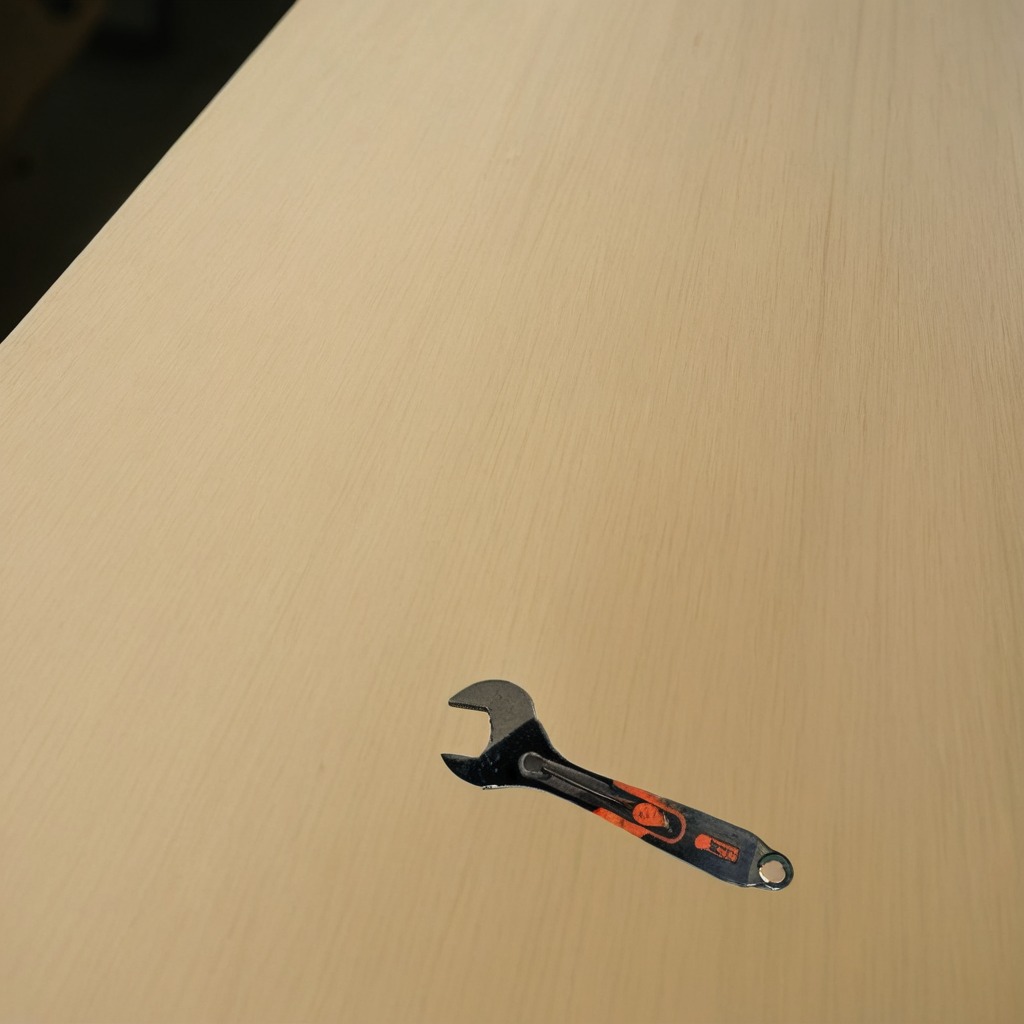
An wrench is lying on the plywood surface.